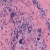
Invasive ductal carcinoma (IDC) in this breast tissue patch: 1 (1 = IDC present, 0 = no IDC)